Field crop: maize
Growth stage: 2
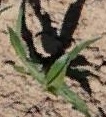
Species: maize